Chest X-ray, PA view. Patient: 36 years old, sex F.
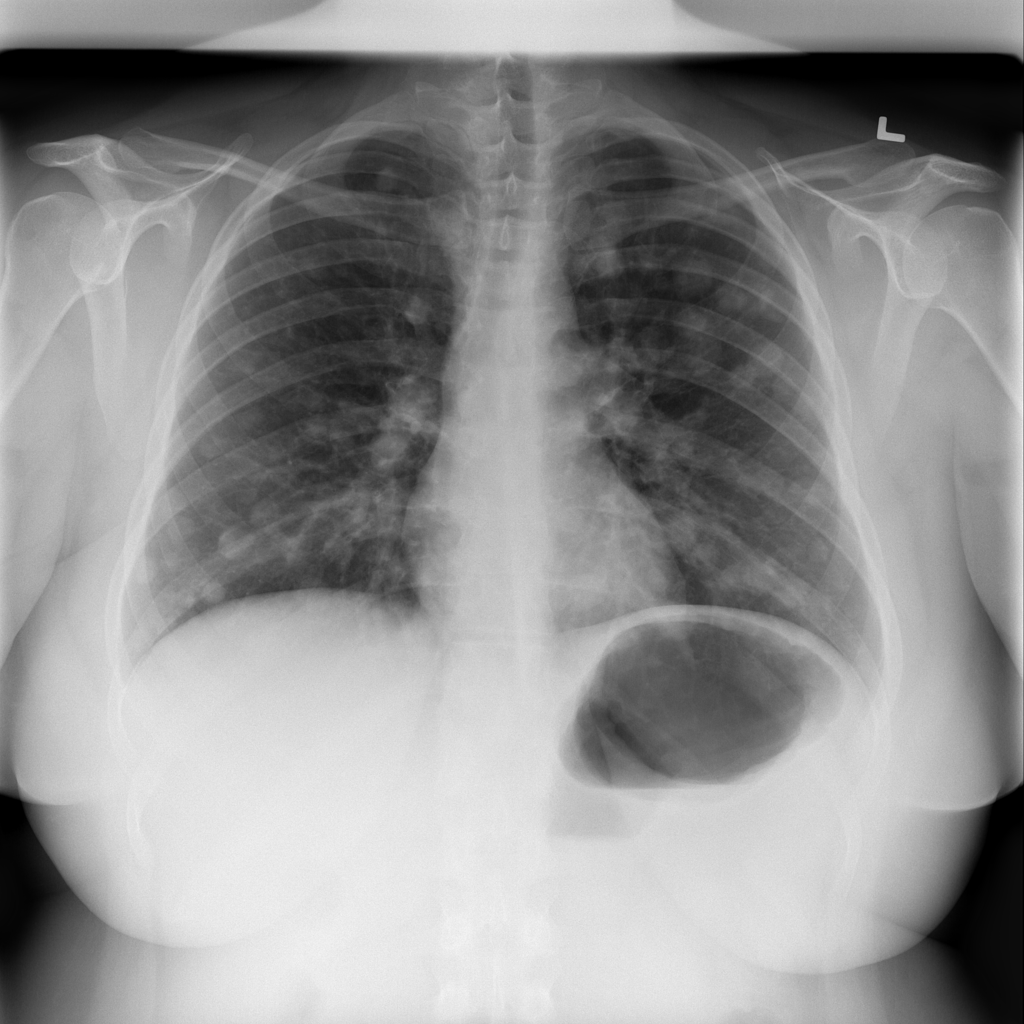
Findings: Nodule